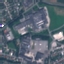
Land use / land cover class: Industrial